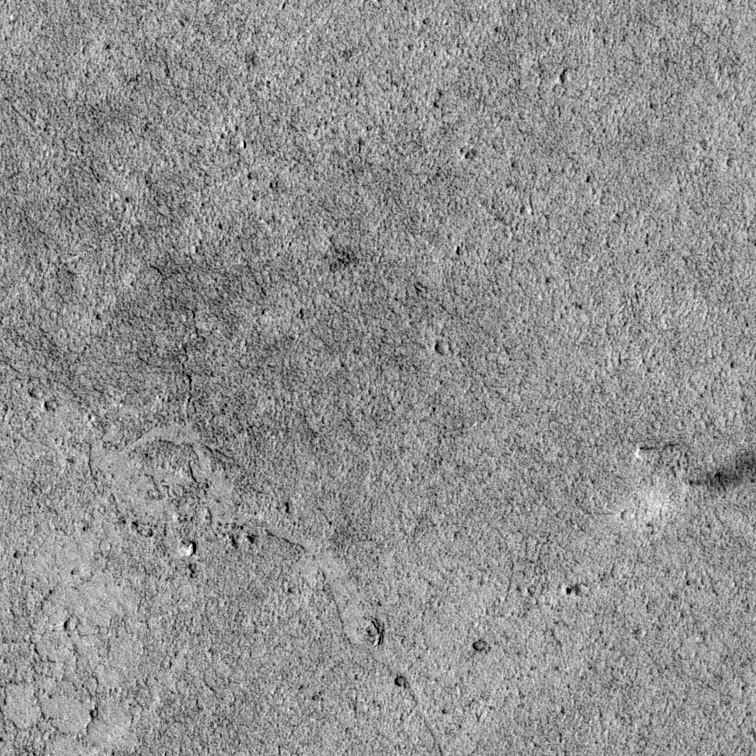
Label: dustdevil, dustdevil